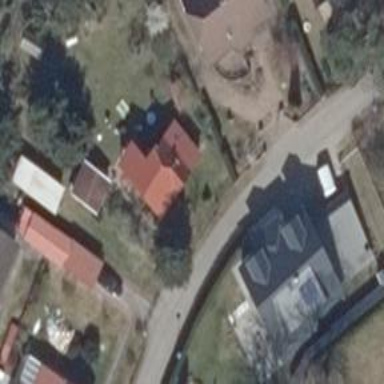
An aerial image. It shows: Residential road.